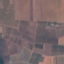
Label: PermanentCrop